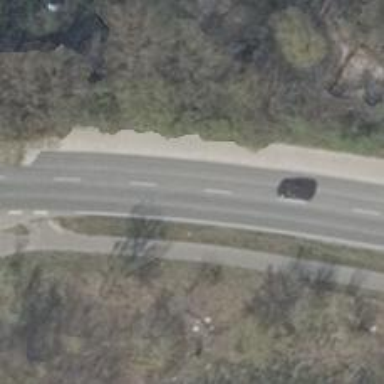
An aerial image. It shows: Primary highway with asphalt surface and sidewalks on both sides.